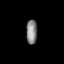
Tissue: lung
Cell type: Epithelial cells
Senescence score: 0.2104
Nuclear area (px): 264
Mean DAPI intensity: 132.269